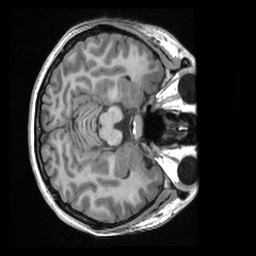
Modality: T1w
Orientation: axial
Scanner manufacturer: ge
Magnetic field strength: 3 T
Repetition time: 0.00764 s
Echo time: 0.002916 s